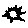
Label: sun